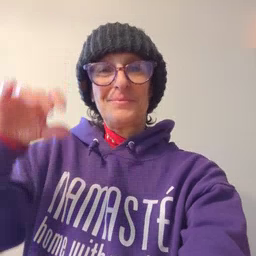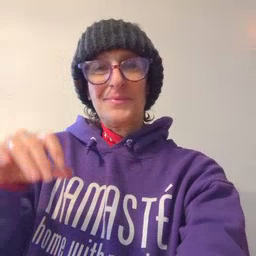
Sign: blue